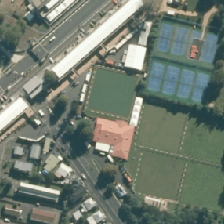
Land cover: urban_parkland